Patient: sex M, age 55
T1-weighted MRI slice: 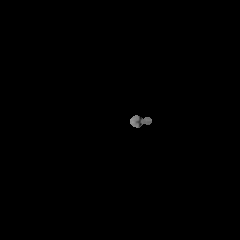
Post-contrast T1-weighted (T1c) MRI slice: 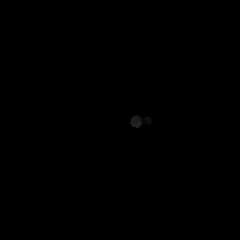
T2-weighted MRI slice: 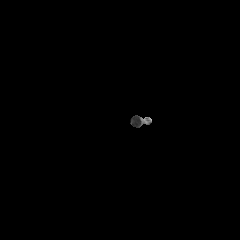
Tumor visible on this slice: no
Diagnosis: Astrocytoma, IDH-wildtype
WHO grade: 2